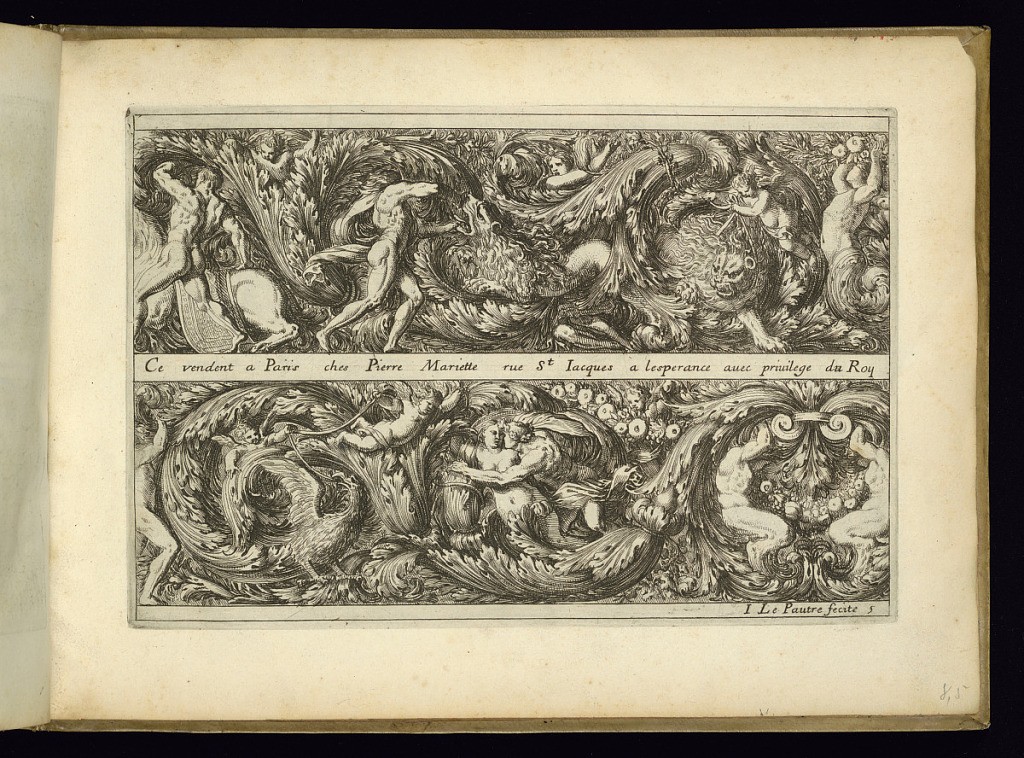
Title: Two Frieze Designs
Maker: Jean Le Pautre, French, 1618–1682
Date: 1657–82
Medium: Etching on laid paper
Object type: Print
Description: Two frieze designs with putti, scrolling leaves (rinceaux), female and male figures, lions, eagles, and festoons of fruit and leaves. The plate is signed and numbered.